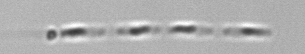
Label: Skeletonema